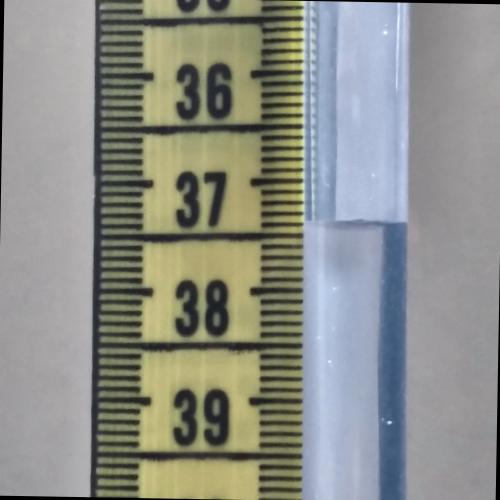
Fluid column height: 37.4 cm